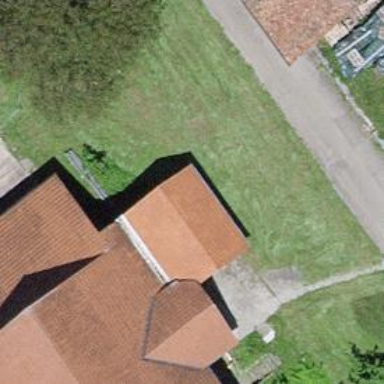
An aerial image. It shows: Garage.